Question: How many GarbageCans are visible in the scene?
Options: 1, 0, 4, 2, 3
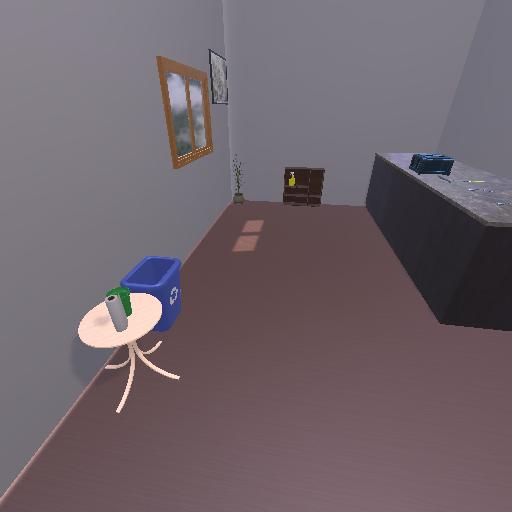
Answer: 1